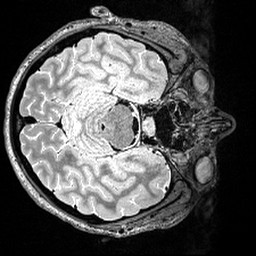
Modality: T2w
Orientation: axial
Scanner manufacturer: siemens
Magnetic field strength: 3 T
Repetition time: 3.2 s
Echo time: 0.566 s